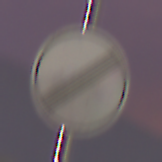
Verkehrszeichen: EndeSaemtlicherBegrenzungen
Umgebung: Outdoor, Urban
Tageszeit: SunriseSunset
Wetter: PartlyCloudy
Licht: Artificial
Jahreszeit: NotSpecified
Kontrast: HighContrast